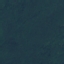
Land use / land cover class: Forest